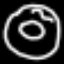
Label: donut